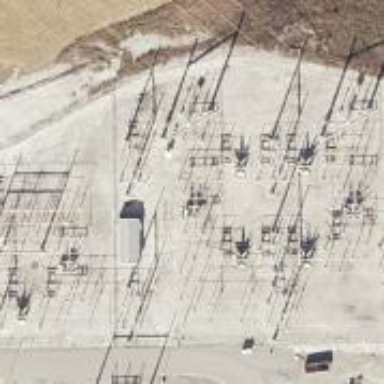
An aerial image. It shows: Switch for power supply.